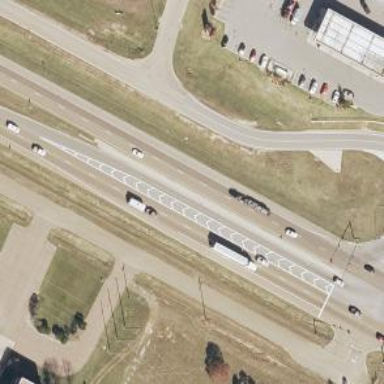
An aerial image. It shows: Asphalt trunk link road.